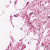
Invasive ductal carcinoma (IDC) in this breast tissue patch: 0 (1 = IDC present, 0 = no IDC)